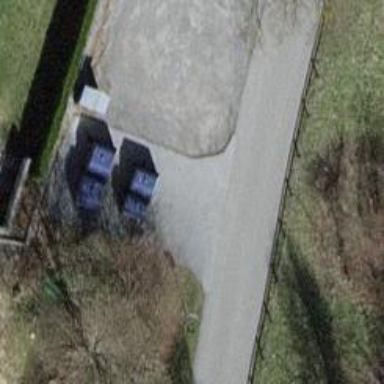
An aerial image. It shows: Recycling container at amenity designated for recycling.